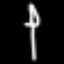
Label: fork